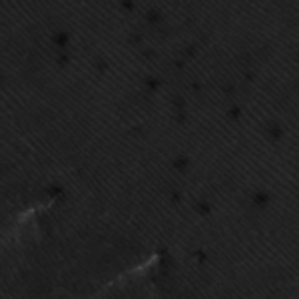
Label: frost